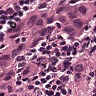
Metastatic tissue present: yes